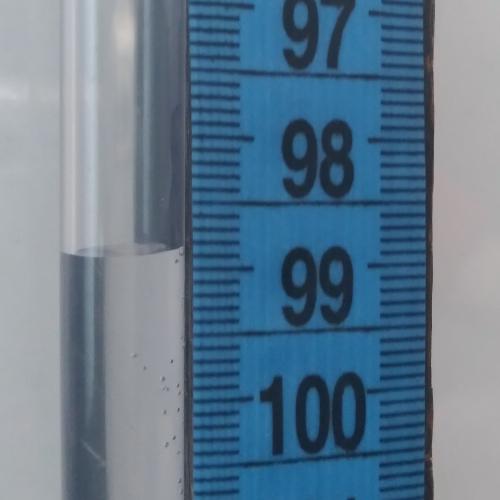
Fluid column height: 98.9 cm